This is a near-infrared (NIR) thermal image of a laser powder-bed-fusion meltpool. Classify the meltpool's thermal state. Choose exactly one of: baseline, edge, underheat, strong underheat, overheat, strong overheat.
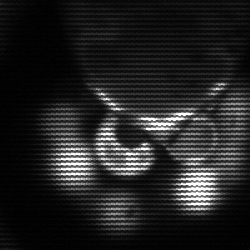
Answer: baseline